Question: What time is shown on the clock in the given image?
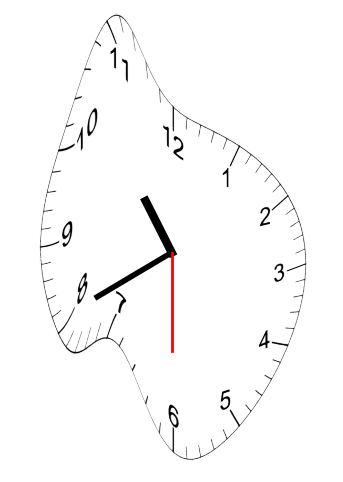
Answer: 10:40:30